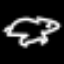
Label: frog